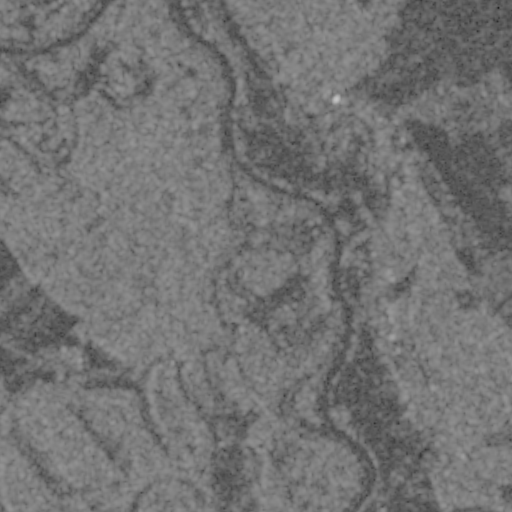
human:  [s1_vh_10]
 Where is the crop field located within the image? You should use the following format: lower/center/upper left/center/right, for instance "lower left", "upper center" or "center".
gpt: The crop field is located in the center left of the image.
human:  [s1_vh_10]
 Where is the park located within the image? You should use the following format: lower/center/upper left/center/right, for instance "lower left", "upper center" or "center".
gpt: The park is located in the upper right of the image.
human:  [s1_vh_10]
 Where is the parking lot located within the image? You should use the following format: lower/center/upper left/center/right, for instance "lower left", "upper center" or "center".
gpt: The parking lot is located in the lower right of the image.
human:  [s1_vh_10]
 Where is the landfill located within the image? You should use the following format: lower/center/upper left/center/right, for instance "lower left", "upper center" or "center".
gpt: There is no landfill in the image.

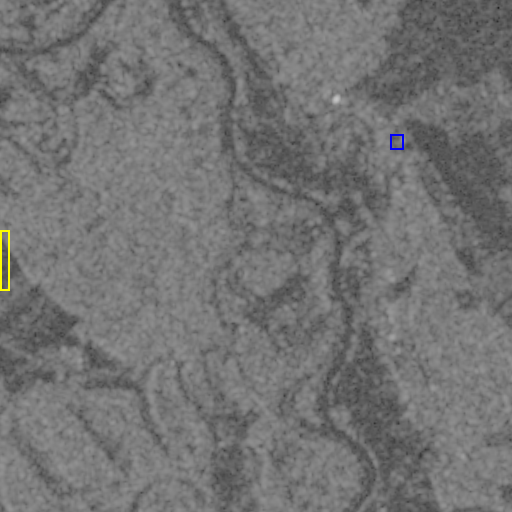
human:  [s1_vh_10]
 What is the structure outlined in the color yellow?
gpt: The structure outlined in yellow is a crop field.
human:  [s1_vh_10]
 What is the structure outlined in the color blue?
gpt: The structure outlined in blue is a park.
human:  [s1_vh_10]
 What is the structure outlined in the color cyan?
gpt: There is no cyan outline.